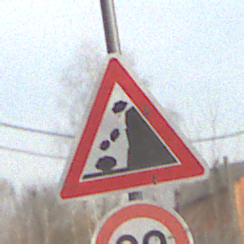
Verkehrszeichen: SteinschlagRechts
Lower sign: Geschwindigkeit30
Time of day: MorningAfternoon
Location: Outdoor (Nature)
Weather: PartlyCloudy
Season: Winter
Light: Natural